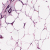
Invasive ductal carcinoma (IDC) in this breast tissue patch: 1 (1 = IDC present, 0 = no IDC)